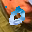
Label: 0